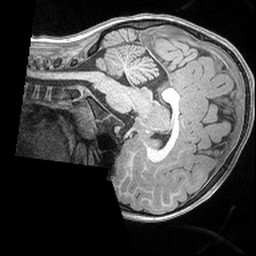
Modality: T1w
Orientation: sagittal
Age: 4
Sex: female
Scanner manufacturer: siemens
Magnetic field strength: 3 T
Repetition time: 2.53 s
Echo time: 0.00164 s